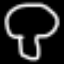
Label: mushroom